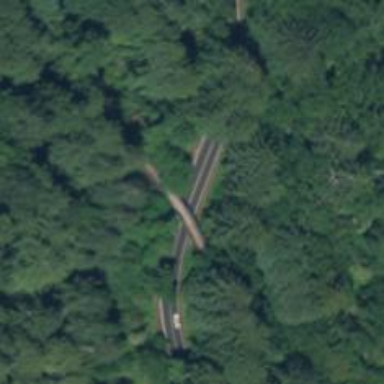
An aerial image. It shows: Abandoned railway track on bridge.